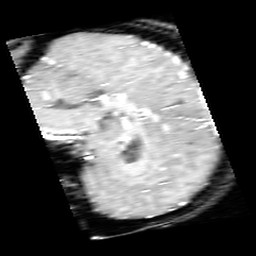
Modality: inplaneT1
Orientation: sagittal
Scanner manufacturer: ge
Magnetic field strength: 3 T
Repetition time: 0.2 s
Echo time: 0.0036 s